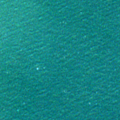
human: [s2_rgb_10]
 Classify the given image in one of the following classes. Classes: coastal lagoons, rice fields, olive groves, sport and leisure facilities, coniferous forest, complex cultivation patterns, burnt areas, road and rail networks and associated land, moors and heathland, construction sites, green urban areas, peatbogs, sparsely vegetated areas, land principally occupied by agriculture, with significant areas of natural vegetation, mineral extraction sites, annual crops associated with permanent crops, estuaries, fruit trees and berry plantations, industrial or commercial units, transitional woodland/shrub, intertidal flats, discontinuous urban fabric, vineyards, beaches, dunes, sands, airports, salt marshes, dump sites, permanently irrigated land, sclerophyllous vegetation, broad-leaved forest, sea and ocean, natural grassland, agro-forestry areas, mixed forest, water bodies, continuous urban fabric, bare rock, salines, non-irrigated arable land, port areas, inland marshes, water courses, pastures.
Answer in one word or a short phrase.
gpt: sea and ocean